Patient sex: M
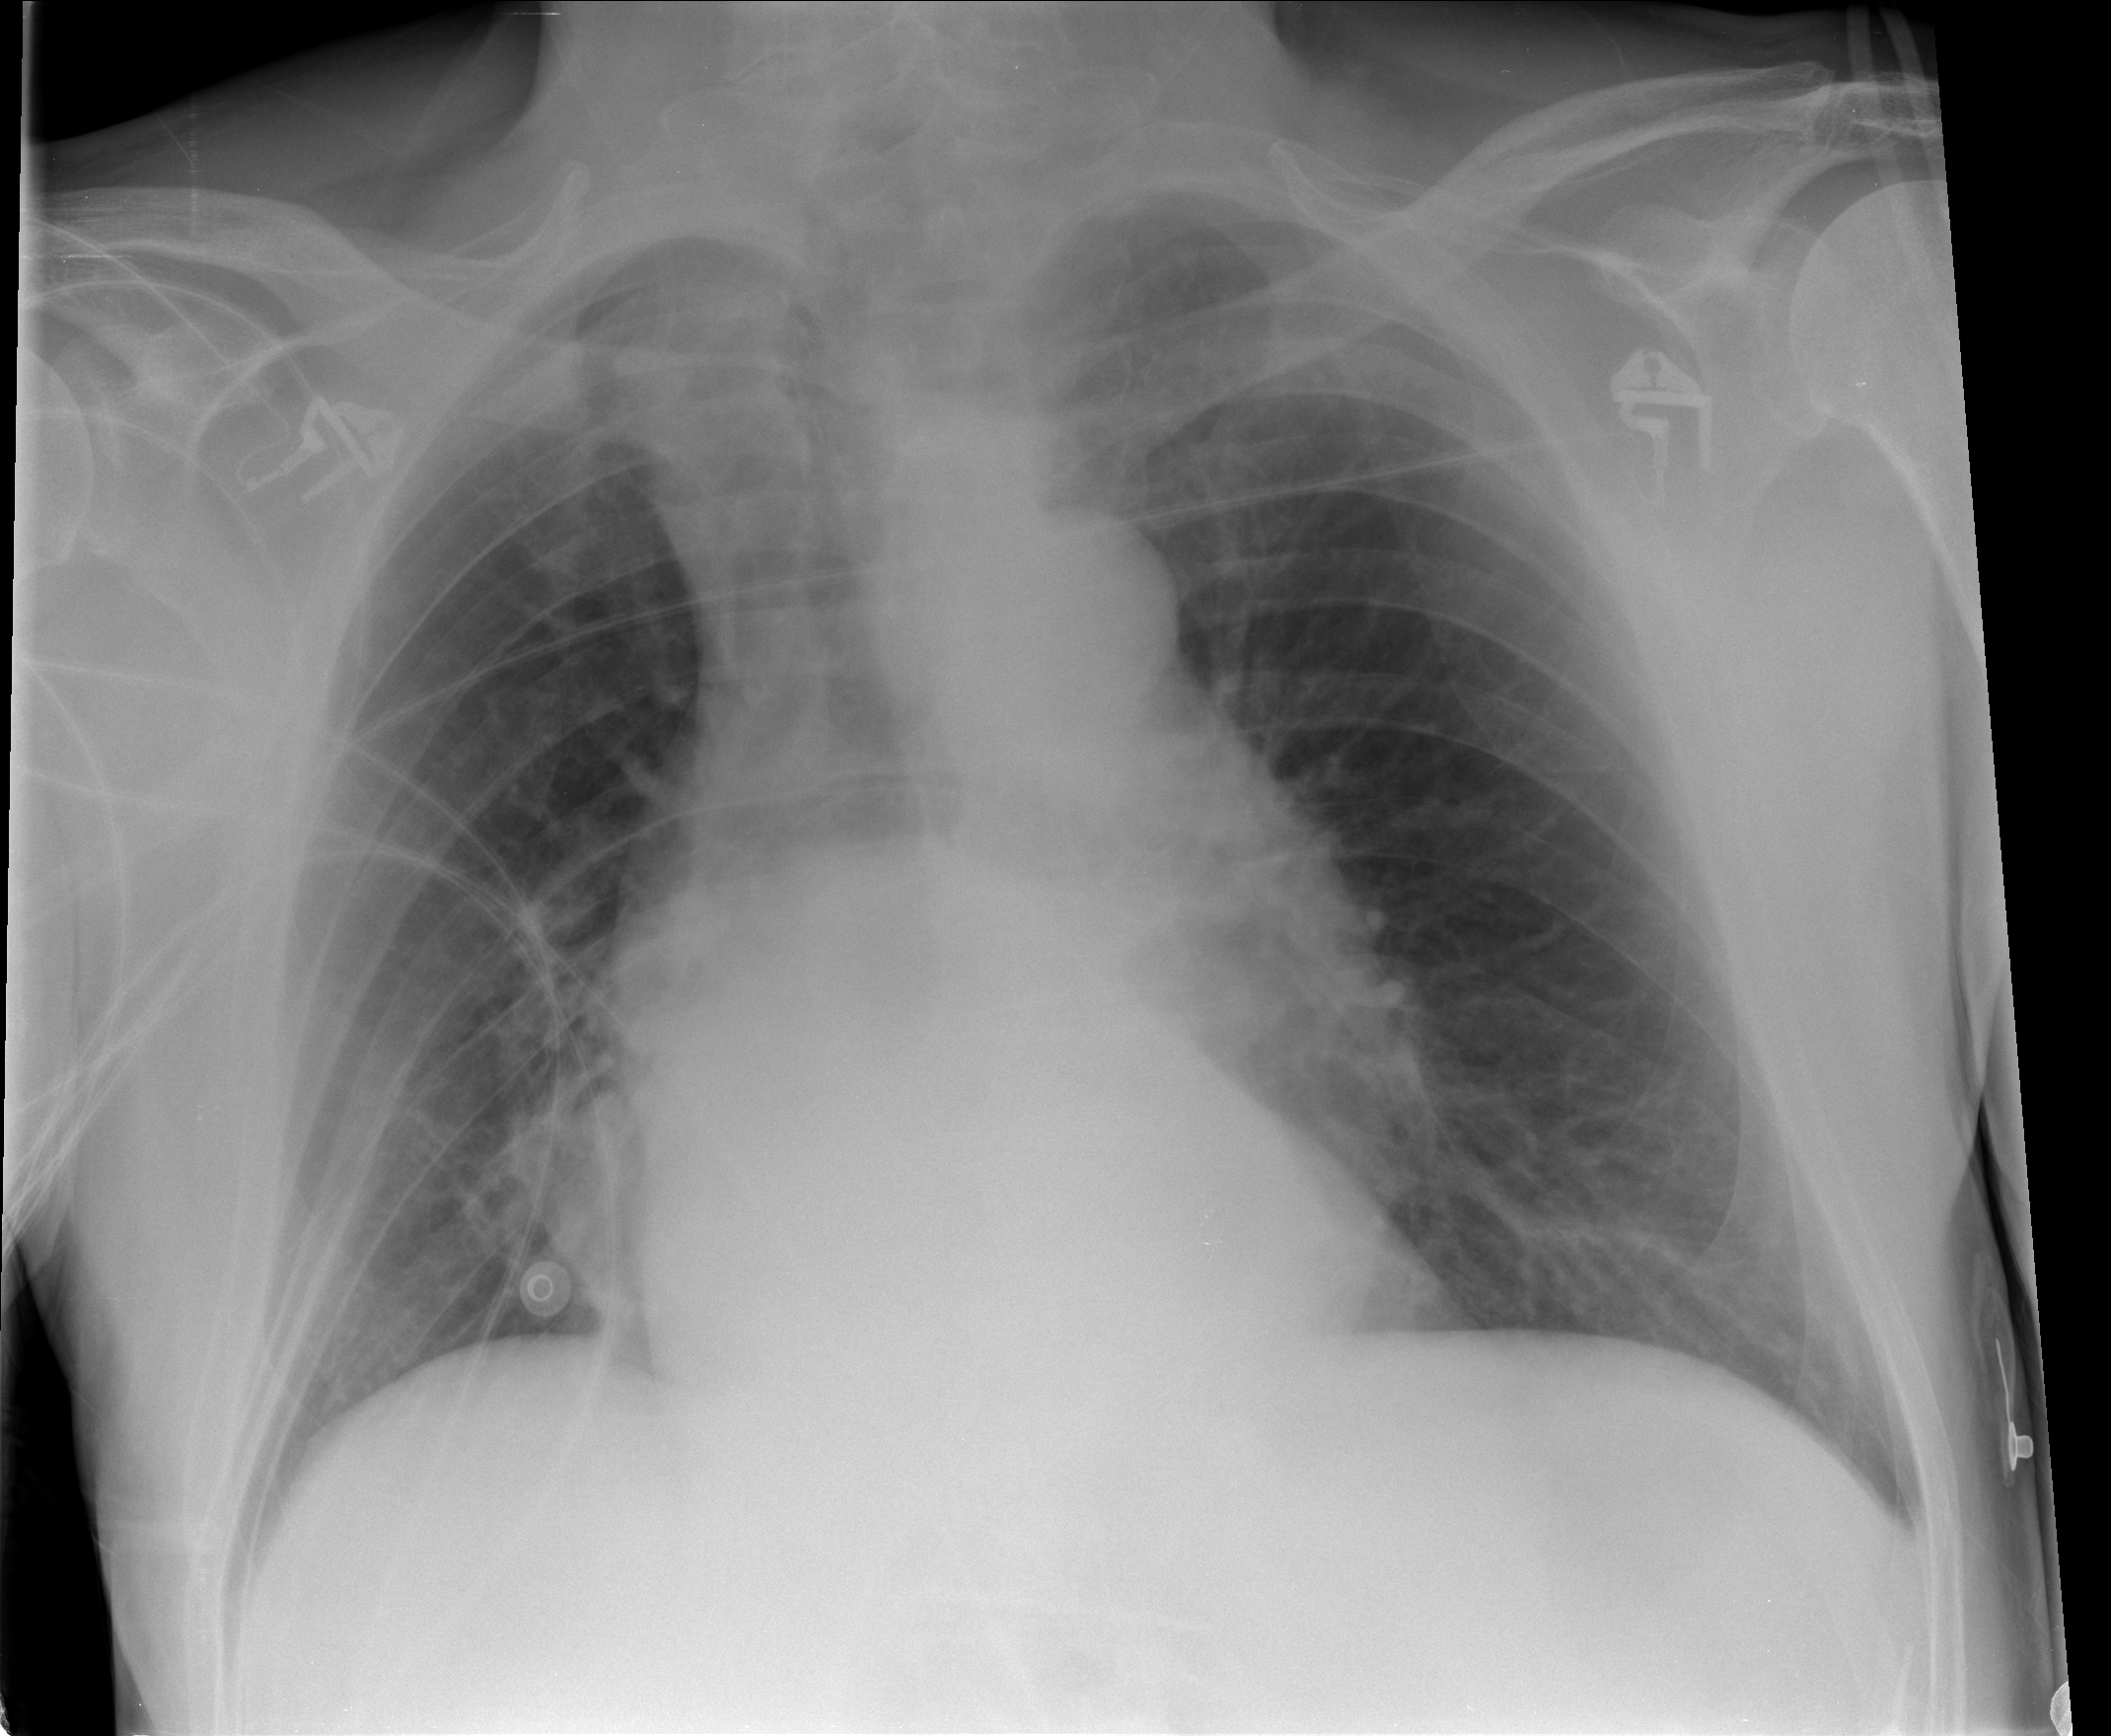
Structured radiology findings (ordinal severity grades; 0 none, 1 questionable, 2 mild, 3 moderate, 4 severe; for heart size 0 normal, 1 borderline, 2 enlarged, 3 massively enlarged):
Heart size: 1
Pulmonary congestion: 1
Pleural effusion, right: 0
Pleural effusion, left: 0
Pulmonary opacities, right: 0
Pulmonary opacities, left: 0
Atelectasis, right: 1
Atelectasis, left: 1